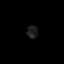
Tissue: skin
Cell type: Epithelial cells
Senescence score: 0.2677
Nuclear area (px): 131
Mean DAPI intensity: 31.359